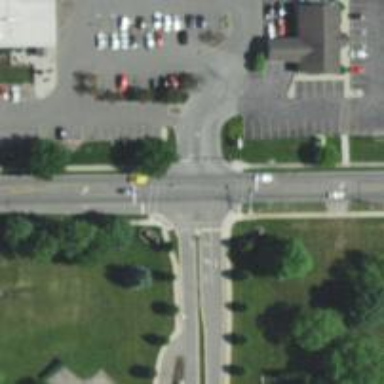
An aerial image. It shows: Marked road crossing.